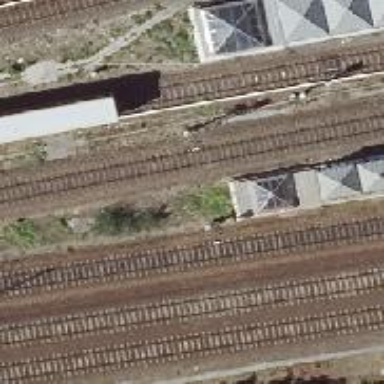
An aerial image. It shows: Railway signal.